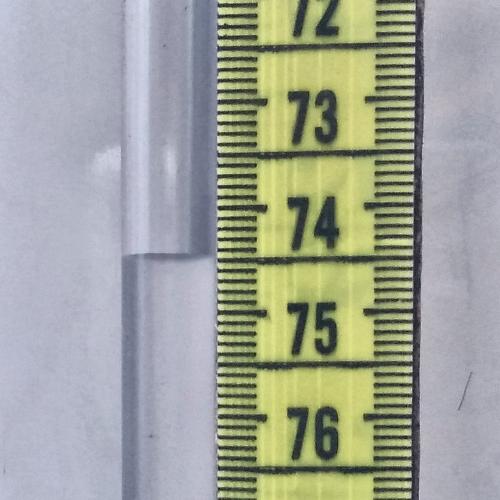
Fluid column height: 74.5 cm